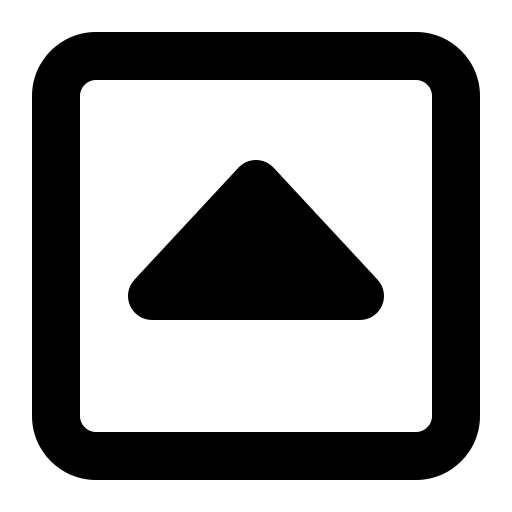
Tags: icon, FontAwesome, fa-icon, outline, square, caret, up